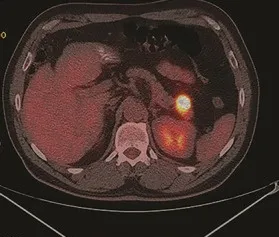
PET-CT scan showing hypermetabolic pancreatic tail-mass.
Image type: radiology (pet)